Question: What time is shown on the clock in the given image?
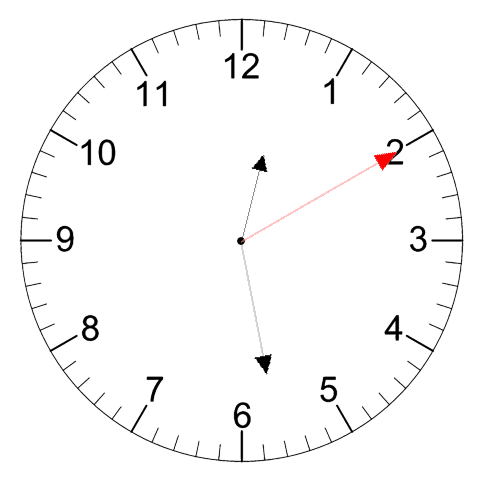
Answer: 12:28:10